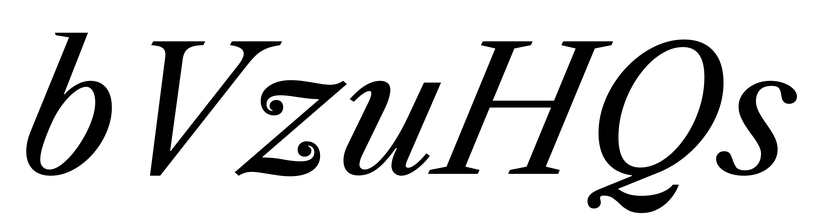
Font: LibreCaslonText-Italic_Italic